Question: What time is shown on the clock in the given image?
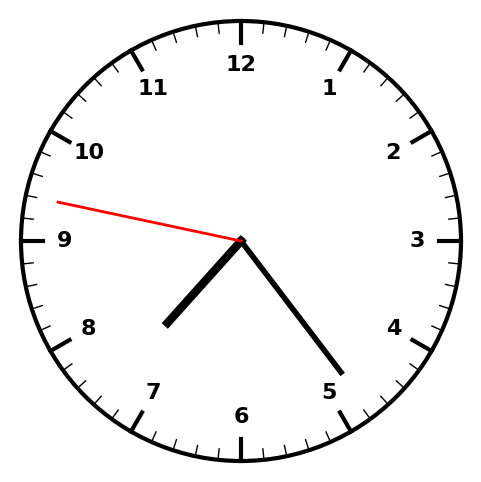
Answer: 07:23:47